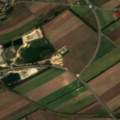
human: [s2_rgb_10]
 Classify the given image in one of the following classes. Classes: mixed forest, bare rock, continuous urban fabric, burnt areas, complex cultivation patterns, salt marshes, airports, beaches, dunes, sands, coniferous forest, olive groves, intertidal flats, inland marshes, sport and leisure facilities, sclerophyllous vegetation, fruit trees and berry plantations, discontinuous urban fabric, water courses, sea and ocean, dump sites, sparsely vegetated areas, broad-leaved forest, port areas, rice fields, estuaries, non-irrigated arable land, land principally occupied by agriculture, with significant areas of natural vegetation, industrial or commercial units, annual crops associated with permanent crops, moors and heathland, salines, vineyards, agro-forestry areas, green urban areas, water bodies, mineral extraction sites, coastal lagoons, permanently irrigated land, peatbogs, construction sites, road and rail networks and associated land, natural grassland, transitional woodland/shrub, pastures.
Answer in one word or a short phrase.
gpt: discontinuous urban fabric, industrial or commercial units, non-irrigated arable land